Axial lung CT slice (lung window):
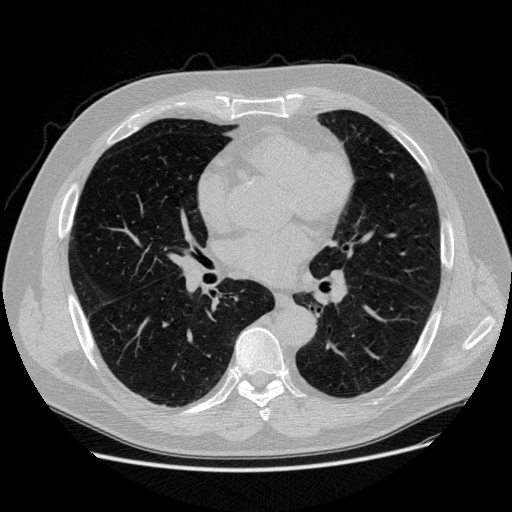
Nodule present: no